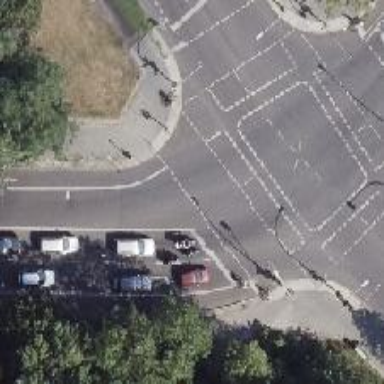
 there is sidewalk. The road also has exclusive lanes for cycleways on both sides."